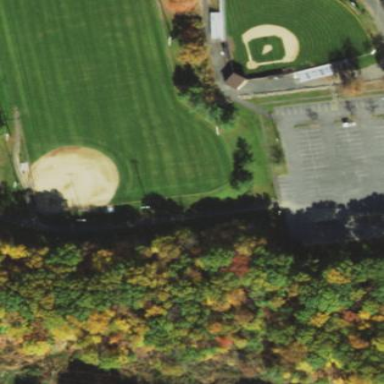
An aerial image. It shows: Baseball pitch for leisure land.